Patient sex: M
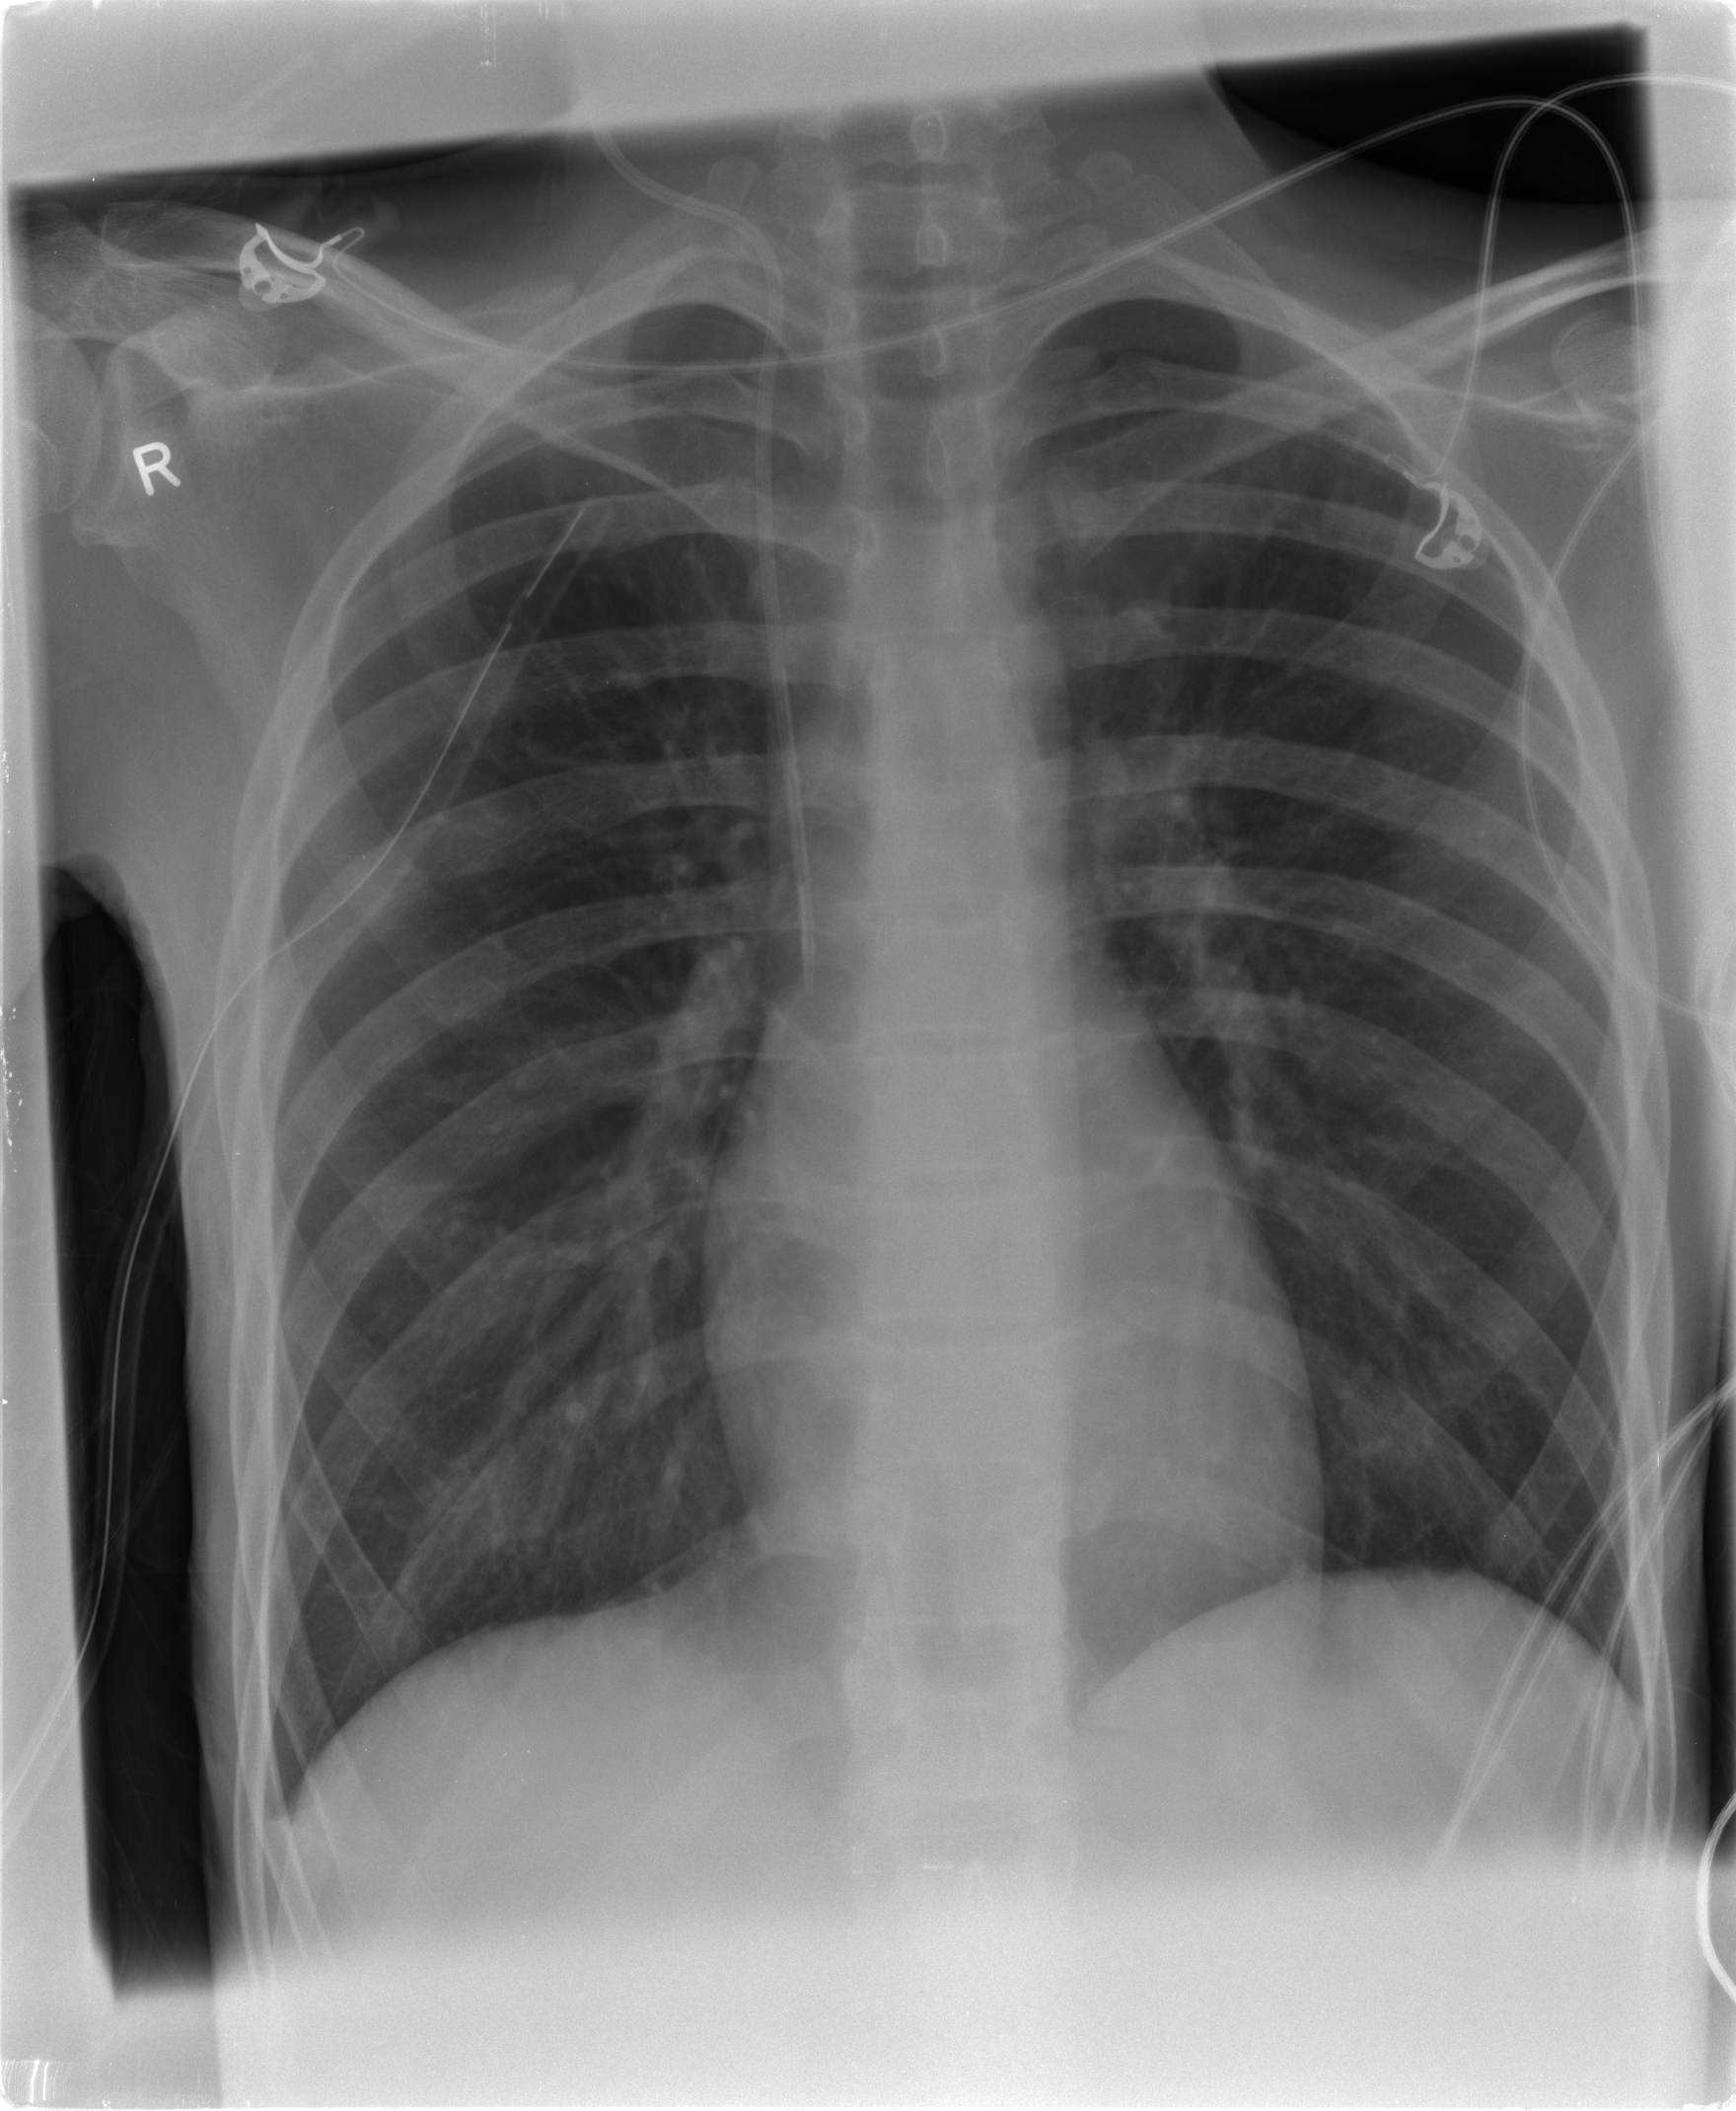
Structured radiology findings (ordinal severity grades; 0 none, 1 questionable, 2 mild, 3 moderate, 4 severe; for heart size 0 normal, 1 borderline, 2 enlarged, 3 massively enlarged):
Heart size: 0
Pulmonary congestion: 0
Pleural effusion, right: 2
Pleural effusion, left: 0
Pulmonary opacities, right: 0
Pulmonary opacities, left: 0
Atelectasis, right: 0
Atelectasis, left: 0